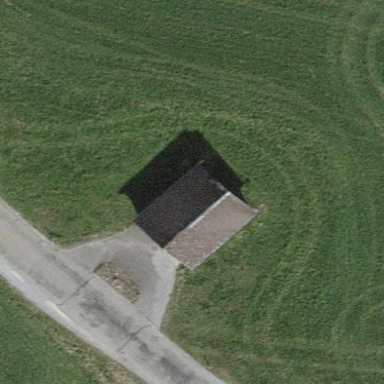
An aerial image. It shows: Service building.